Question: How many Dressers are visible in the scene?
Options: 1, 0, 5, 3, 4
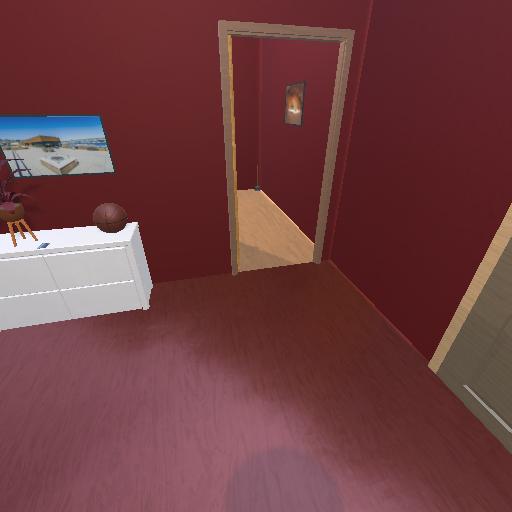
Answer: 1